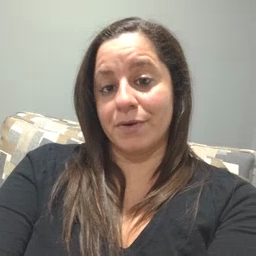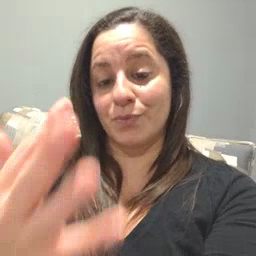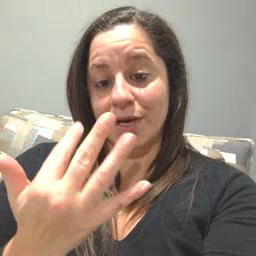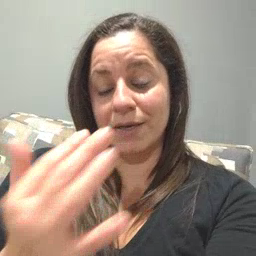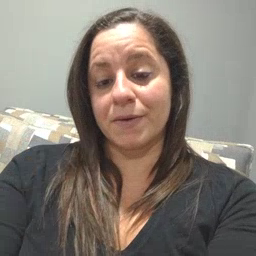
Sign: wait